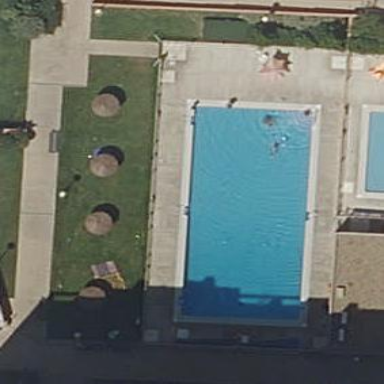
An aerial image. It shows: Swimming pool located in leisure land.